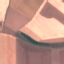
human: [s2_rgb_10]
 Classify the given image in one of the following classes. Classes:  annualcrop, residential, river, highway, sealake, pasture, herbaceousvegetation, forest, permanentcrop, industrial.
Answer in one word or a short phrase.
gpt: AnnualCrop